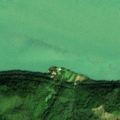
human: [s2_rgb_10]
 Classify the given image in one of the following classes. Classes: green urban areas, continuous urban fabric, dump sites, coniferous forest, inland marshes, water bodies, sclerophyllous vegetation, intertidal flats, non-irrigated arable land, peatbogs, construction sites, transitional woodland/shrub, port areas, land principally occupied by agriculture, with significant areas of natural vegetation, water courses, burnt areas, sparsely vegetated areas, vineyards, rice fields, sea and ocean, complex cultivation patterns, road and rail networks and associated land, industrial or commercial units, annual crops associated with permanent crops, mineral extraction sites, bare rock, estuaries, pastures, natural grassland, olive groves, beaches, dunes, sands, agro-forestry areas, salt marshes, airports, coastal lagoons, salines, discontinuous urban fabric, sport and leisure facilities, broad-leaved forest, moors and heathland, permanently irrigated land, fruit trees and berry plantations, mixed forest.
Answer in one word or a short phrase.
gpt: broad-leaved forest, transitional woodland/shrub, water courses